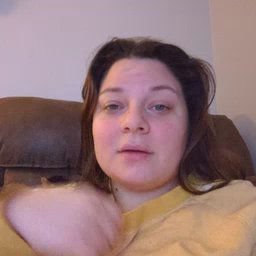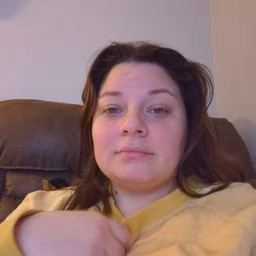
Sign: close